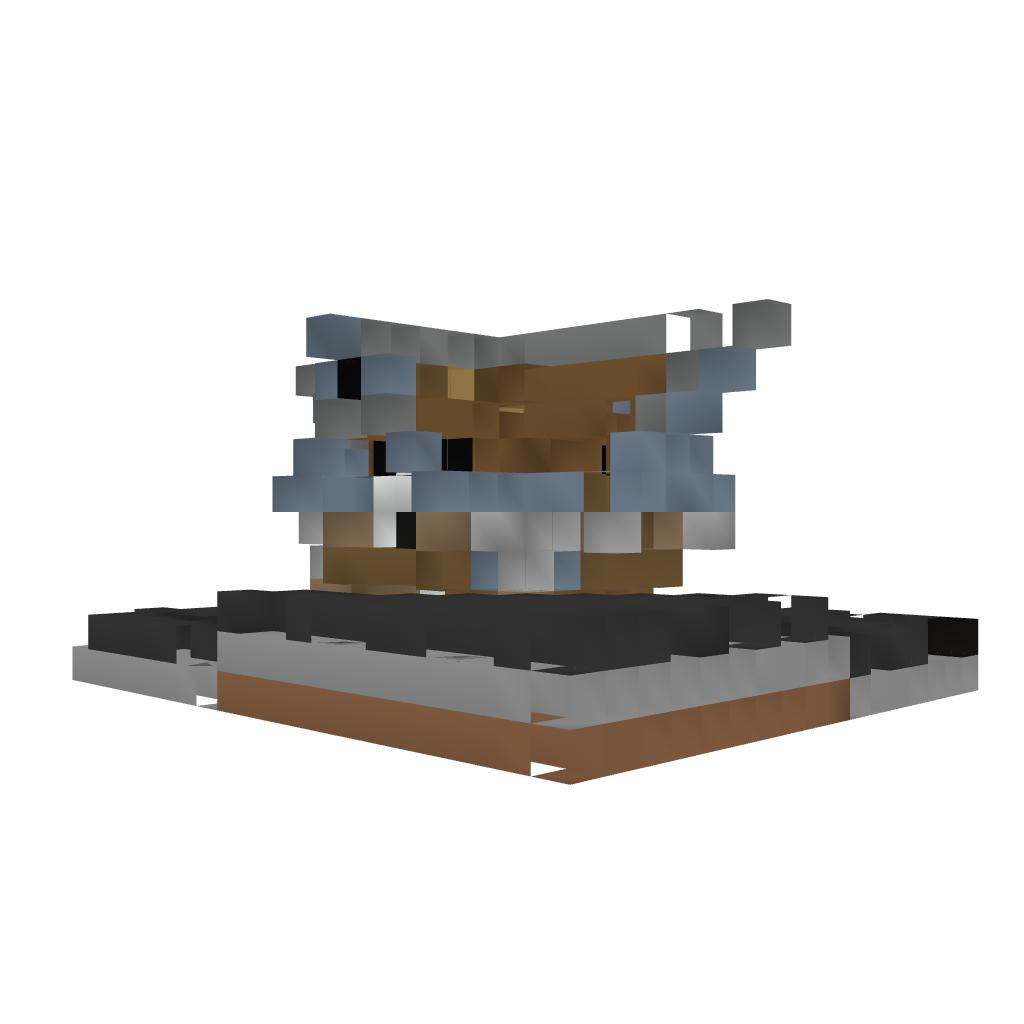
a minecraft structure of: Medieval house